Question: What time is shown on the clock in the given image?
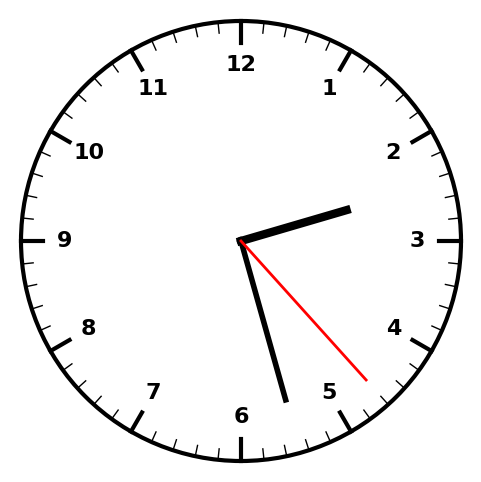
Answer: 02:27:23